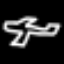
Label: airplane